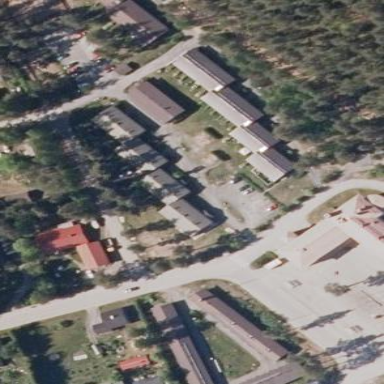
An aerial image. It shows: Terrace building.